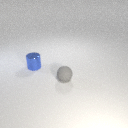
small gray rubber sphere to the right of small blue metal cylinder